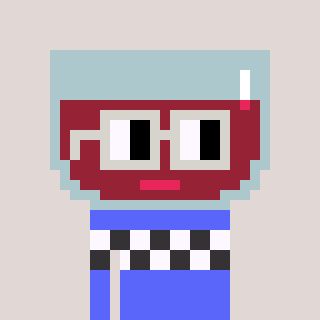
a pixel art character with square light gray glasses, a wine-shaped head and a purple-colored body on a warm background